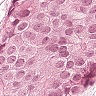
Metastatic tissue present: yes